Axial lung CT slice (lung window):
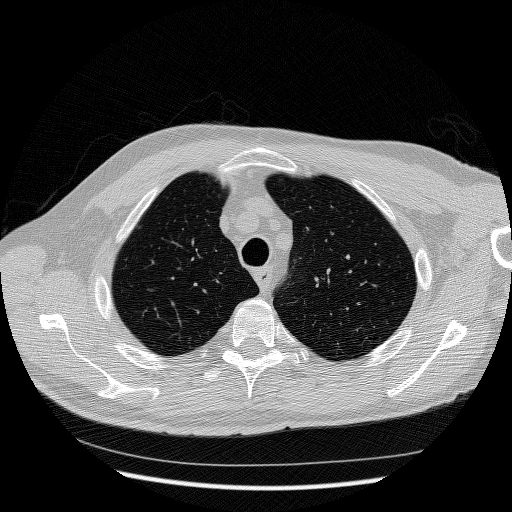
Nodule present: no